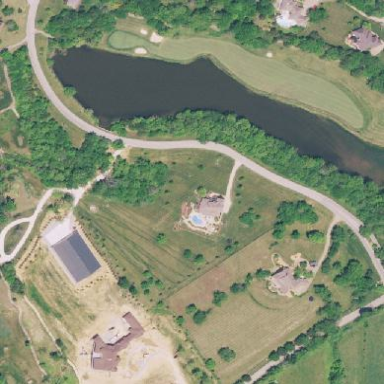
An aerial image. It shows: Picturesque scene of golf course with lateral water hazard.